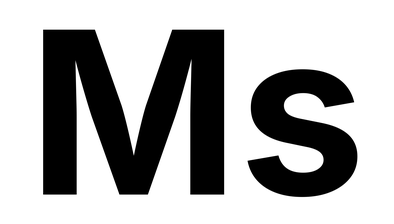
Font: Inter_Bold